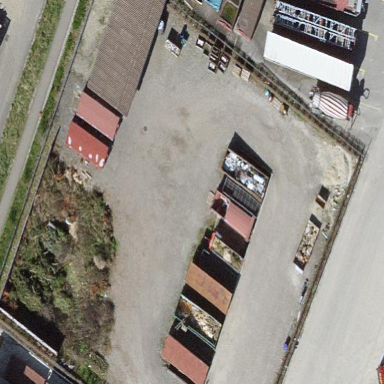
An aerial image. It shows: Recycling center for various types of waste.